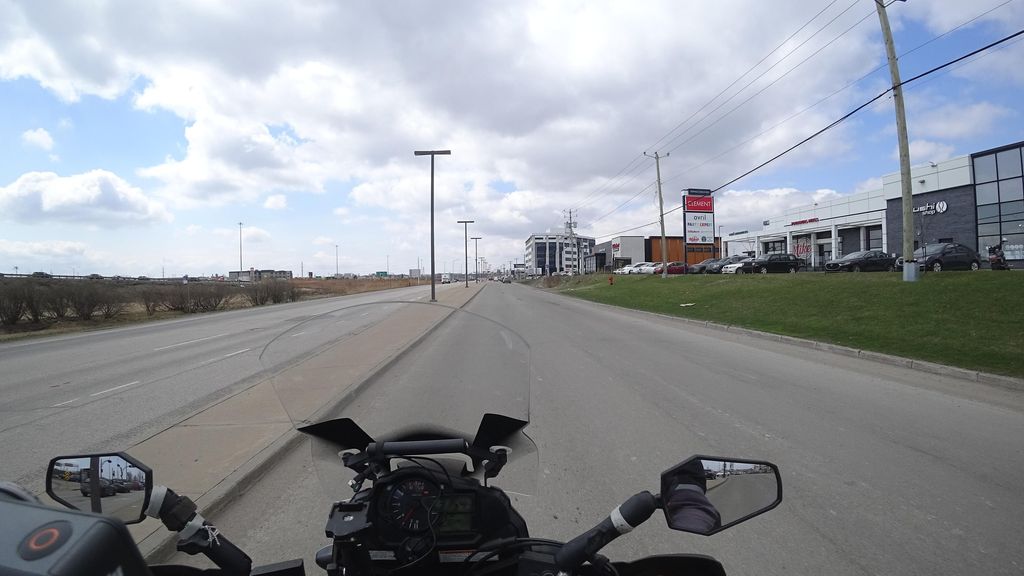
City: quebec_city